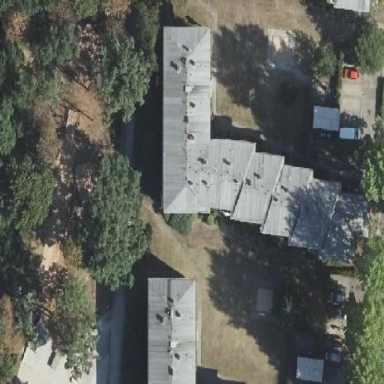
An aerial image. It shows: Residential building with hipped roof.